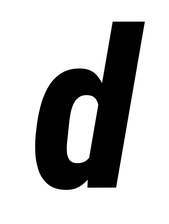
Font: Roboto-Italic_Condensed_ExtraBold_Italic